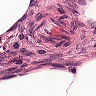
Metastatic tissue present: no